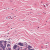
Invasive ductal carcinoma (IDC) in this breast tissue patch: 0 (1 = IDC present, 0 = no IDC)